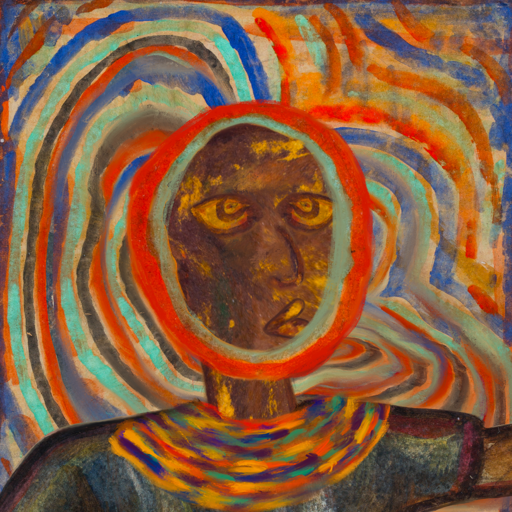
Background: Sisters, Head And Neck Side: Comrade, Face Side: Comrade, Bust: Mosgoul, Hair Side: Sisters, Head Accessory: Blank, Second Necklace: An_Impression_2, Necklace: Blank, Baby: Blank